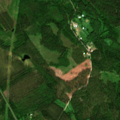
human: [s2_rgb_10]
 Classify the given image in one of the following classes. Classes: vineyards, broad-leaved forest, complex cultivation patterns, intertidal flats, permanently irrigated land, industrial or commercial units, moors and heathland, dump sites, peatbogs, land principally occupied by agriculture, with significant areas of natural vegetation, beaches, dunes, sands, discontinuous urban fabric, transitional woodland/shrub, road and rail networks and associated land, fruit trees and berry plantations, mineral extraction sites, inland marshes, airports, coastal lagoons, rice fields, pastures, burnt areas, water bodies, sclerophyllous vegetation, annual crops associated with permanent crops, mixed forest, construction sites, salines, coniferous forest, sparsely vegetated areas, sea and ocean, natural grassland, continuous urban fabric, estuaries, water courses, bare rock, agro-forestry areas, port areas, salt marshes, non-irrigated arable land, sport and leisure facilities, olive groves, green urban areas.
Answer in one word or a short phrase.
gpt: land principally occupied by agriculture, with significant areas of natural vegetation, broad-leaved forest, coniferous forest, mixed forest, transitional woodland/shrub